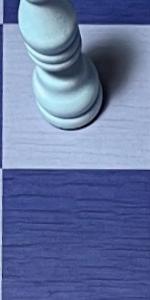
Label: Empty